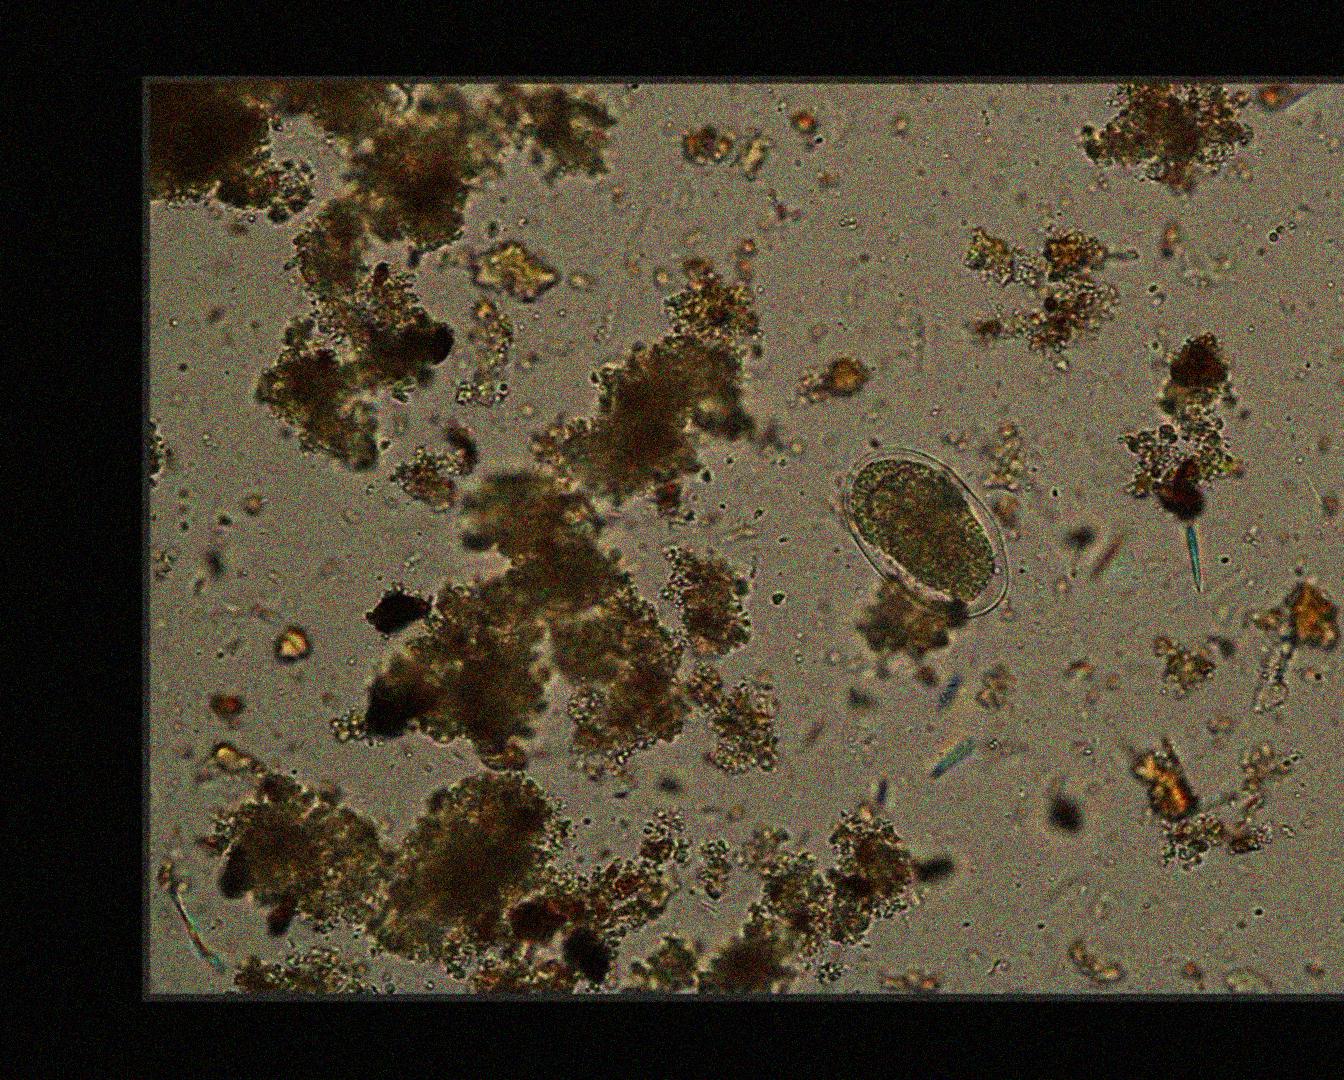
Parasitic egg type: Hookworm egg